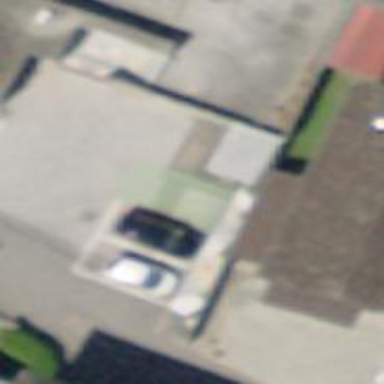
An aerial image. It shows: Charging station.